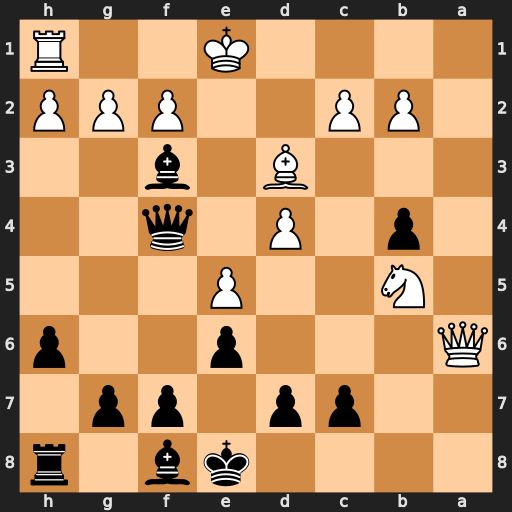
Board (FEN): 4kb1r/2pp1pp1/Q3p2p/1N2P3/1p1P1q2/3B1b2/1PP2PPP/4K2R
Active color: b
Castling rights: Kk
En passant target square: -
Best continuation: Qc1#